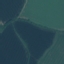
Land use / land cover: AnnualCrop